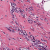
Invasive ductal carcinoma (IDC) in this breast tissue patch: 0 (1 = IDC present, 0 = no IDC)